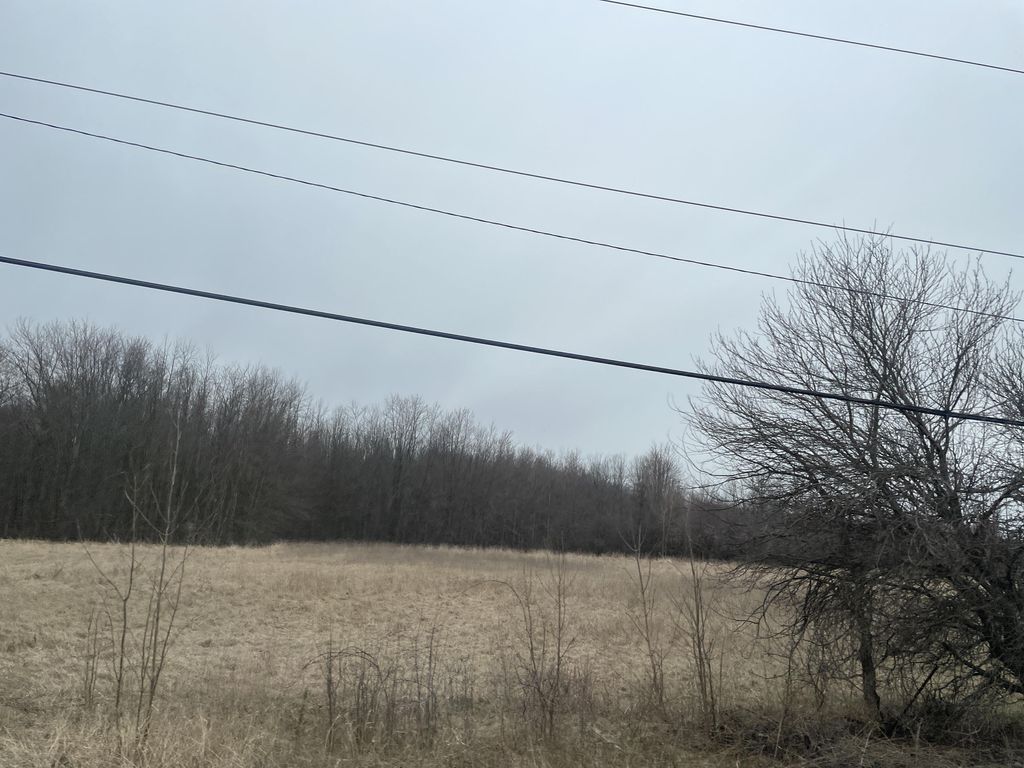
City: kitchener-waterloo